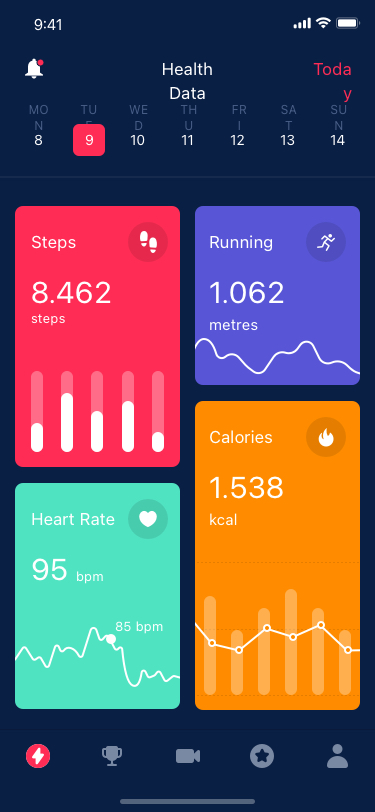
Text in this UI design:
Mon
Tue
WED
THU
FRI
SAT
SUN
8
9
10
11
12
13
14
Health Data
Today
Steps
8.462
steps
85 bpm
Heart Rate
95
bpm
Running
1.062
metres
Calories
1.538
kcal